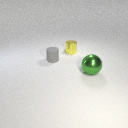
small yellow metal cylinder to the left of large green metal sphere